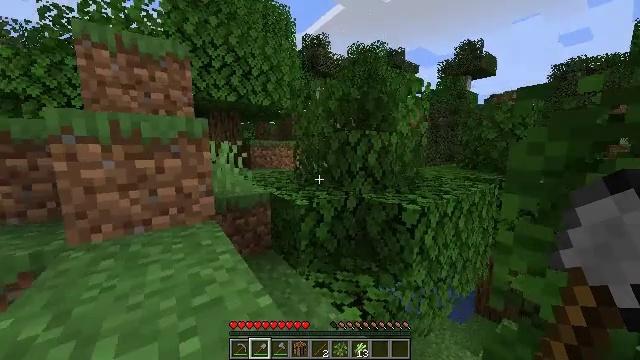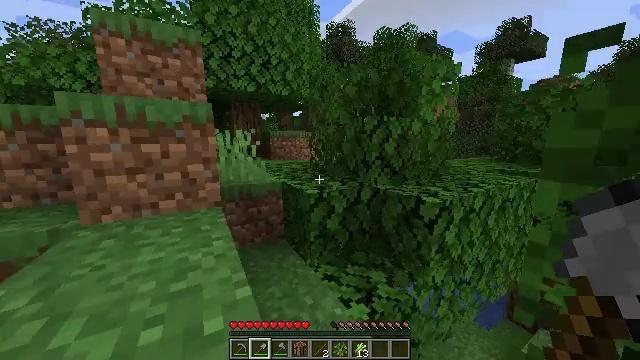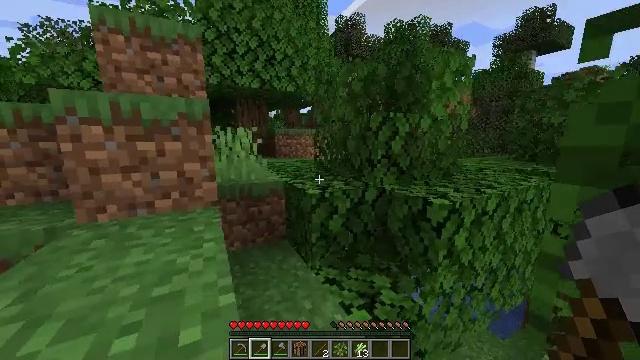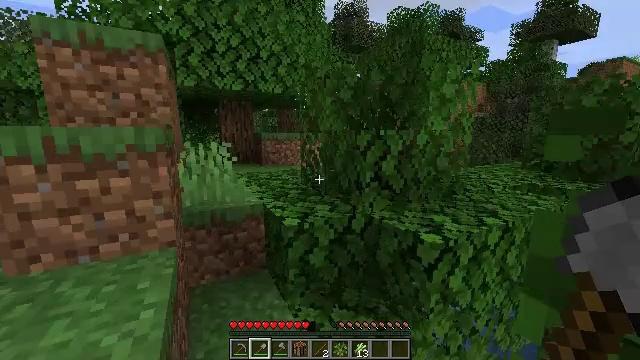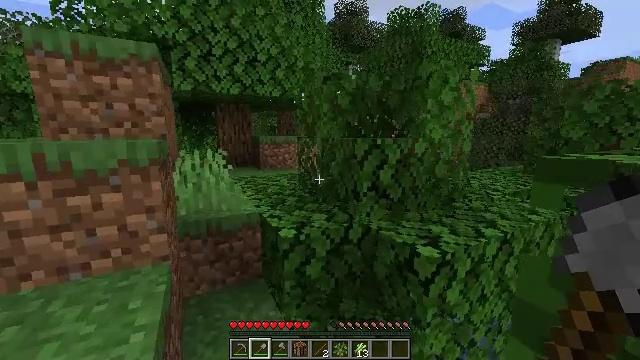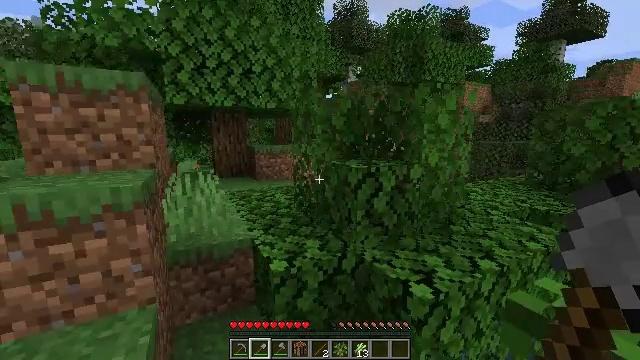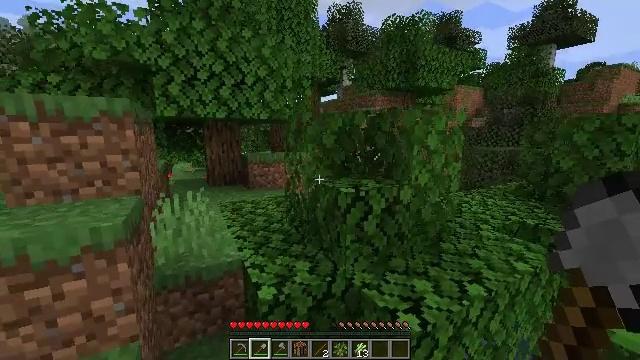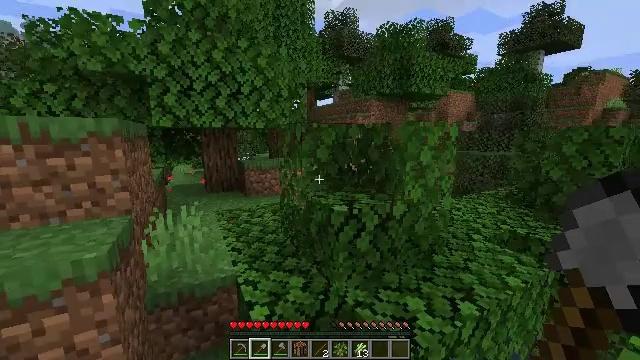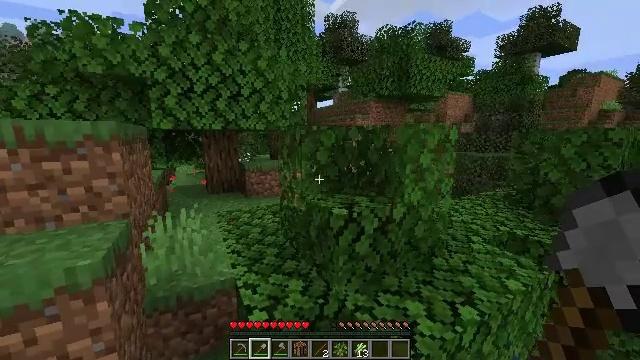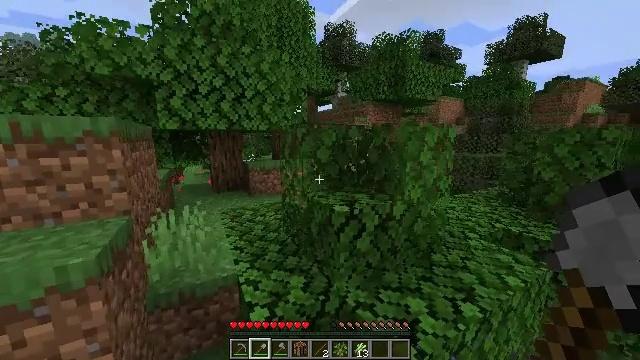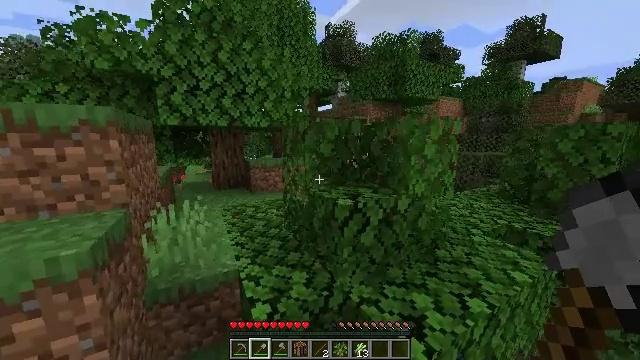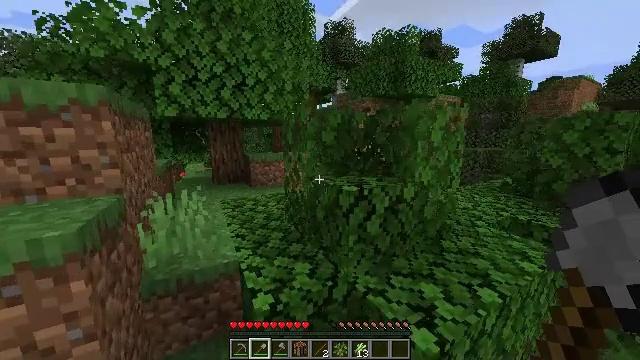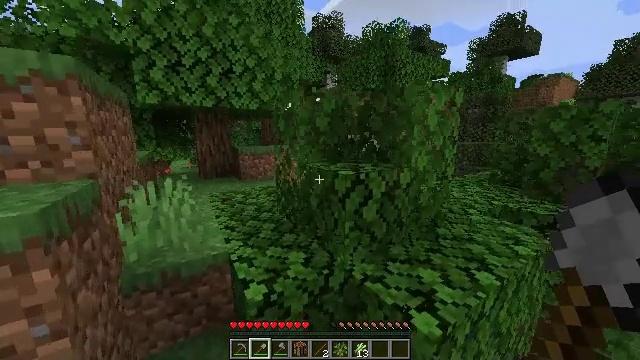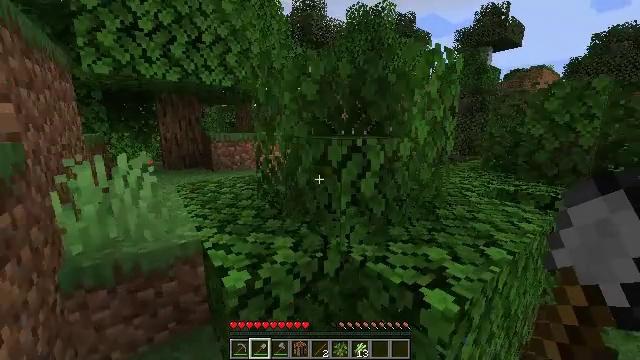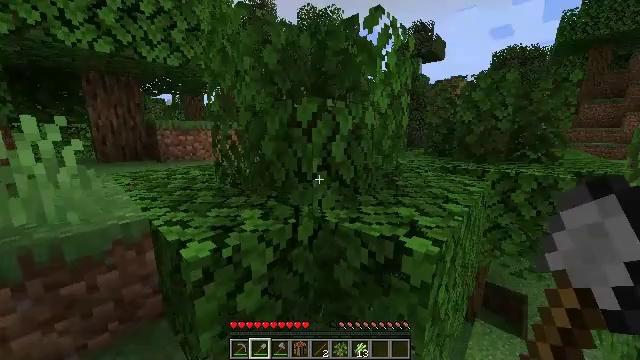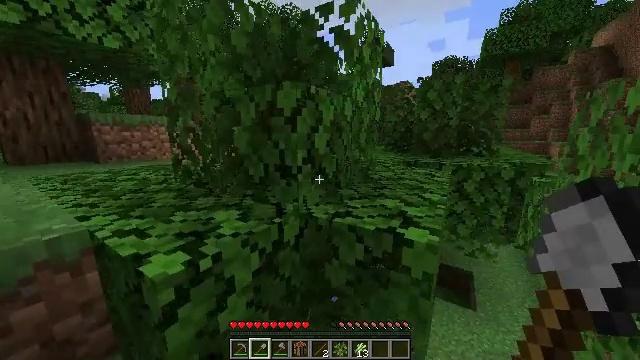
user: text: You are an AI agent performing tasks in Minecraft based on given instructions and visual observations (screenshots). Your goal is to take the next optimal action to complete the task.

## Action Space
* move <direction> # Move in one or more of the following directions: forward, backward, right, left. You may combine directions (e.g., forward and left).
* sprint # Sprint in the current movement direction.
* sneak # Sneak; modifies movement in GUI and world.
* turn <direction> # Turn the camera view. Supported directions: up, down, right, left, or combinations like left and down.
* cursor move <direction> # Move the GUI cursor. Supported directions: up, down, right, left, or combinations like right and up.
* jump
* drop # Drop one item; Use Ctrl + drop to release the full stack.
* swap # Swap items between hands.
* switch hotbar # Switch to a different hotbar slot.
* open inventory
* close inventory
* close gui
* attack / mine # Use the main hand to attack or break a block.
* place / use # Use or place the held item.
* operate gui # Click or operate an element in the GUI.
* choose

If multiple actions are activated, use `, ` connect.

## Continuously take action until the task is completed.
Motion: motion action
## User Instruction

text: Harvest birch leaves for decorations.
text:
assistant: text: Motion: move forward, sprint, turn left and down
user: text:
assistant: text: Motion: move forward, sprint, turn left
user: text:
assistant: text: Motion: move forward, sprint, jump
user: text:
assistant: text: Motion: move forward, sprint, jump
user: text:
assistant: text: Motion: move forward, sprint, jump
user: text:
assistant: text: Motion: move forward and move left, sprint, jump
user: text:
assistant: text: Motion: move forward and move left, sprint, jump
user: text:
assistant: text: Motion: move forward and move left, sprint
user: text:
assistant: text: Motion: move forward and move left, sprint
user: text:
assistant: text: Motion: move forward and move left, sprint
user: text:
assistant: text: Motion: move forward and move left, sprint
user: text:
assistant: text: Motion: move forward and move left, sprint, turn right
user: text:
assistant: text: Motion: move forward and move left, sprint, turn right
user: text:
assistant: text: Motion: move forward and move left, sprint, turn right
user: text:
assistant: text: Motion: move forward and move left, sprint, turn right
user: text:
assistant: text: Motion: move forward and move left, sprint, turn right
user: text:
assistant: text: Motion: move forward and move left, sprint, jump
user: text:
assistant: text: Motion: move forward and move left, sprint, jump
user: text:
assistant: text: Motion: move forward and move left, sprint, jump
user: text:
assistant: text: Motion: move forward and move left, sprint, jump
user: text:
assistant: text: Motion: move forward and move left, sprint, turn right, jump
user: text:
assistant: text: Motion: move forward and move left, sprint, jump
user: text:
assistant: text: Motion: move forward and move left, sprint, jump
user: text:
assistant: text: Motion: move forward and move left, sprint
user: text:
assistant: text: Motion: move forward and move left, sprint
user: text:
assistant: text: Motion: move forward and move left, sprint
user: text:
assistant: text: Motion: move forward and move left, sprint
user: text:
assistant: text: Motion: move forward and move left, sprint
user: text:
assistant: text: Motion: move forward and move left, sprint, turn left
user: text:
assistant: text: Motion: move forward and move left, sprint